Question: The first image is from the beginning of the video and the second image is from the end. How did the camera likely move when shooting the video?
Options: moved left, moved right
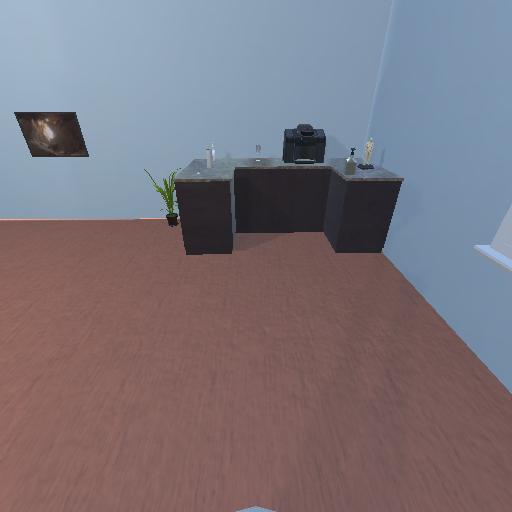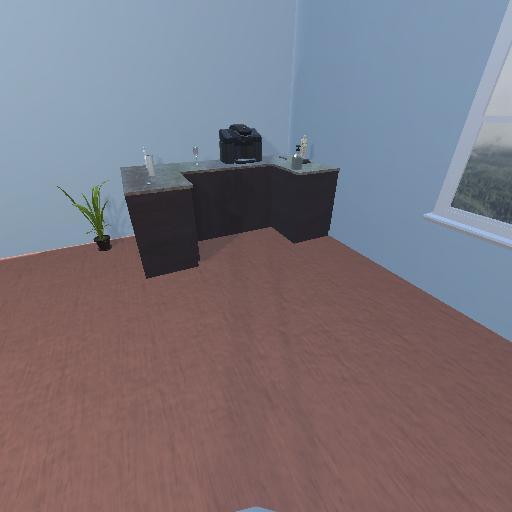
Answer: moved left